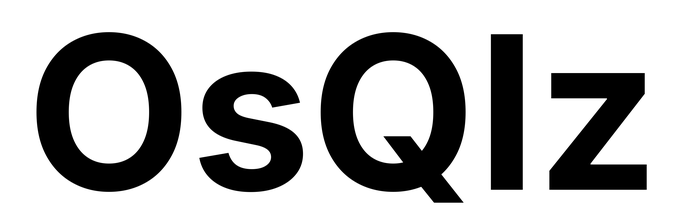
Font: Inter_Bold